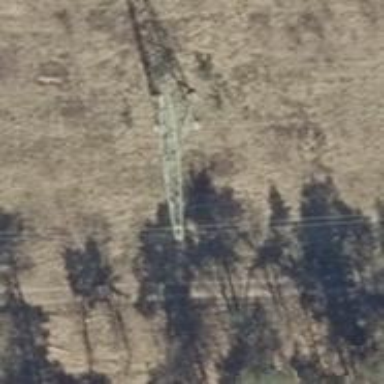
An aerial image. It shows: Power tower.